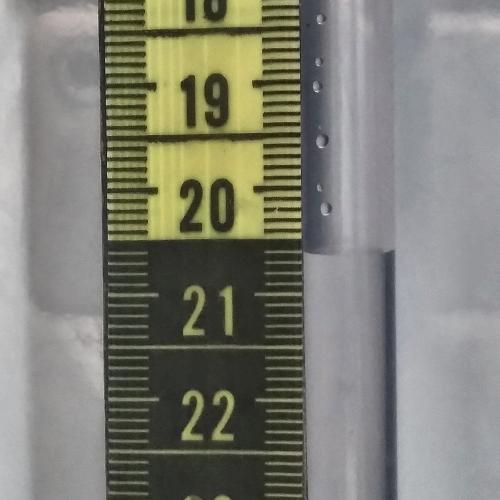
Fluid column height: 20.6 cm